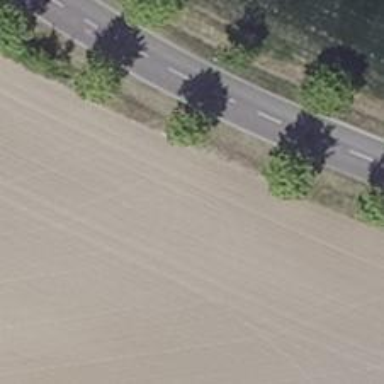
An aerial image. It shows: Row of trees in natural setting.